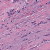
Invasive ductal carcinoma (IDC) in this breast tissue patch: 1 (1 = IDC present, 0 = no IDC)